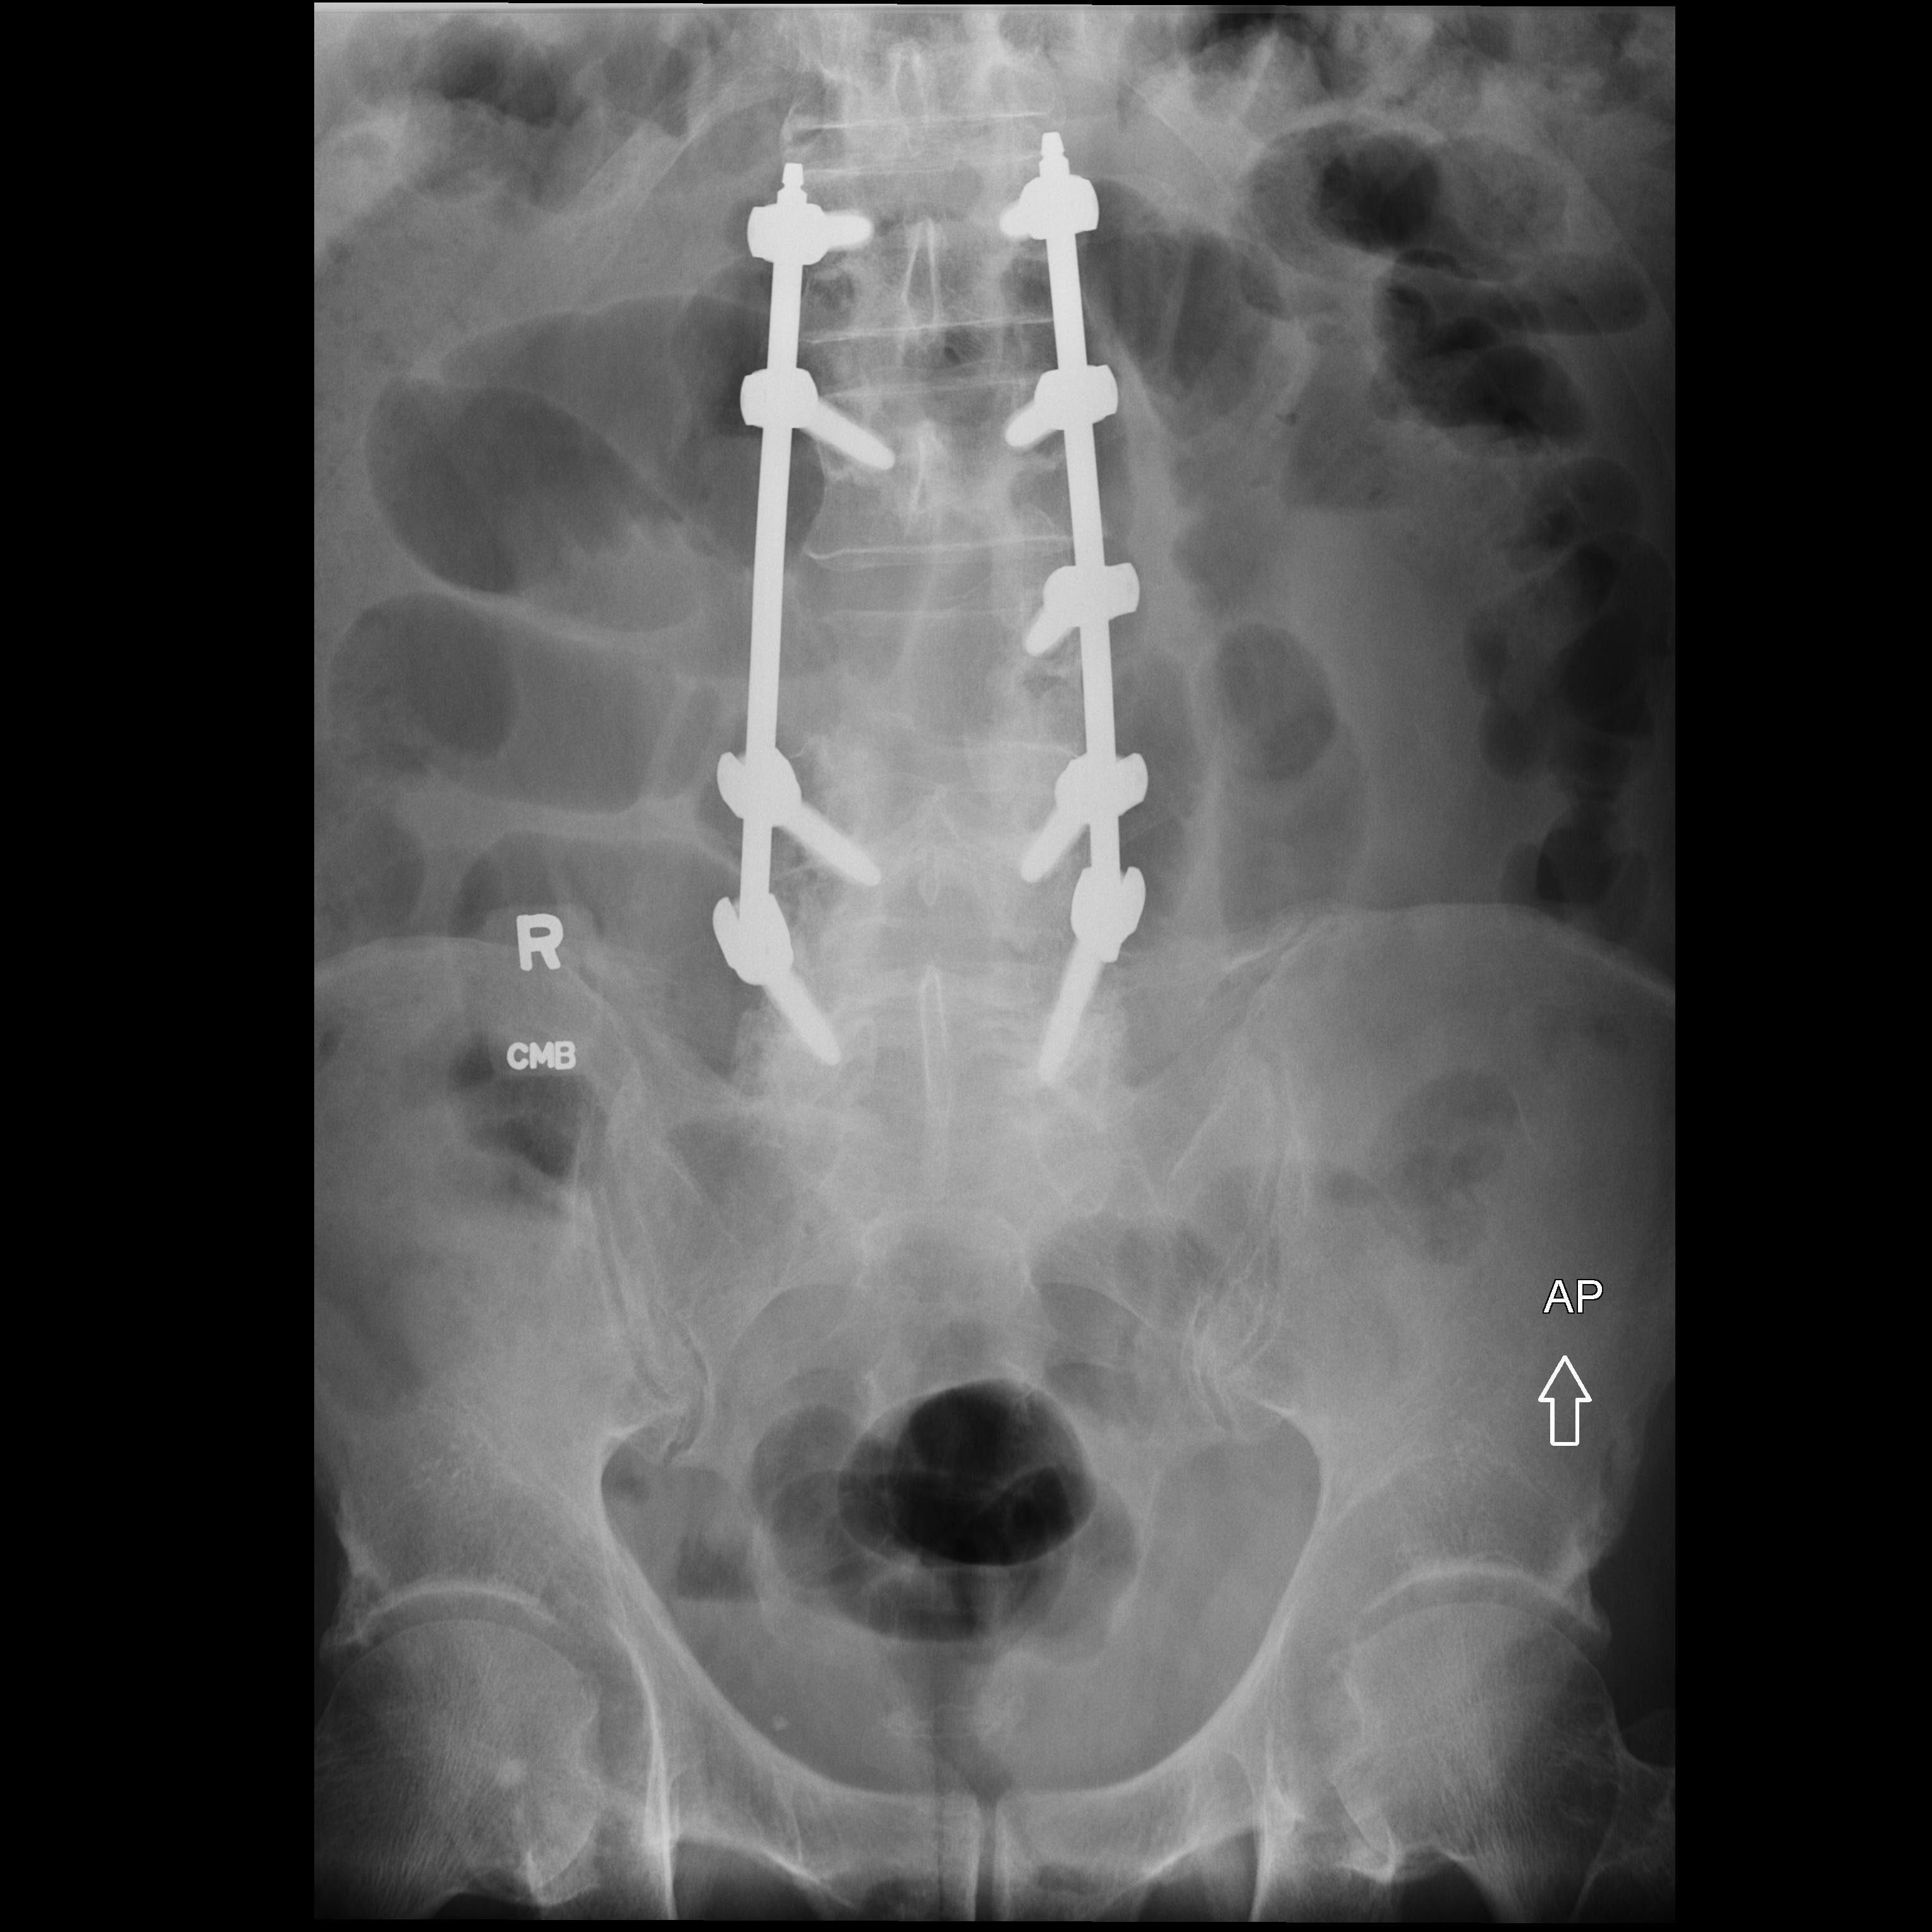
View: AP
Implant manufacturer: medtronic solera